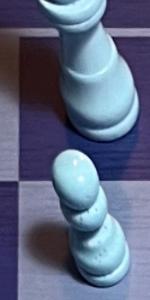
Label: Pawn_White